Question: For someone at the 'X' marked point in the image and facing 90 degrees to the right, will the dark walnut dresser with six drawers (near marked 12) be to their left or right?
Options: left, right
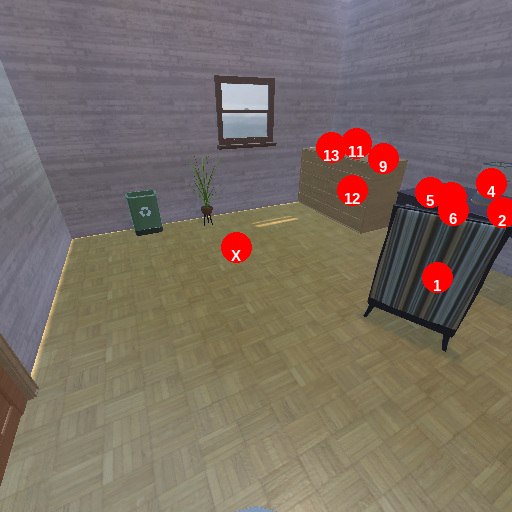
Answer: left